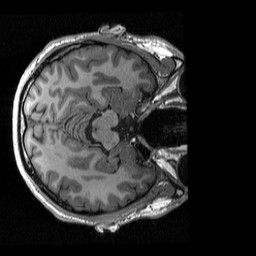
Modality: T1w
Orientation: axial
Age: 20
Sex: male
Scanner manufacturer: siemens
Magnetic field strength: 3 T
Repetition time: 2.3 s
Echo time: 0.00298 s